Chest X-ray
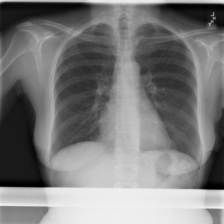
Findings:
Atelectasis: negative
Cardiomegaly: negative
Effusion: negative
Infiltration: negative
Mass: negative
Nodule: negative
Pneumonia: negative
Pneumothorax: negative
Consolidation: negative
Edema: negative
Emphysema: negative
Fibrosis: negative
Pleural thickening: negative
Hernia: negative